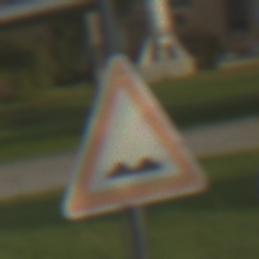
Verkehrszeichen: UnebeneFahrbahn
Umgebung: Outdoor, Special
Tageszeit: SunriseSunset
Wetter: Clear
Licht: Natural
Jahreszeit: NotSpecified
Kontrast: MediumContrast